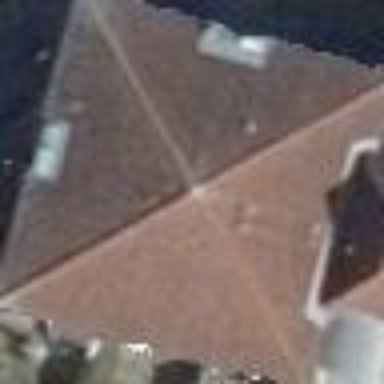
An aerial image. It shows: Building with pyramidal roof. The roof shape is pyramidal.